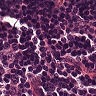
Metastatic tissue present: no